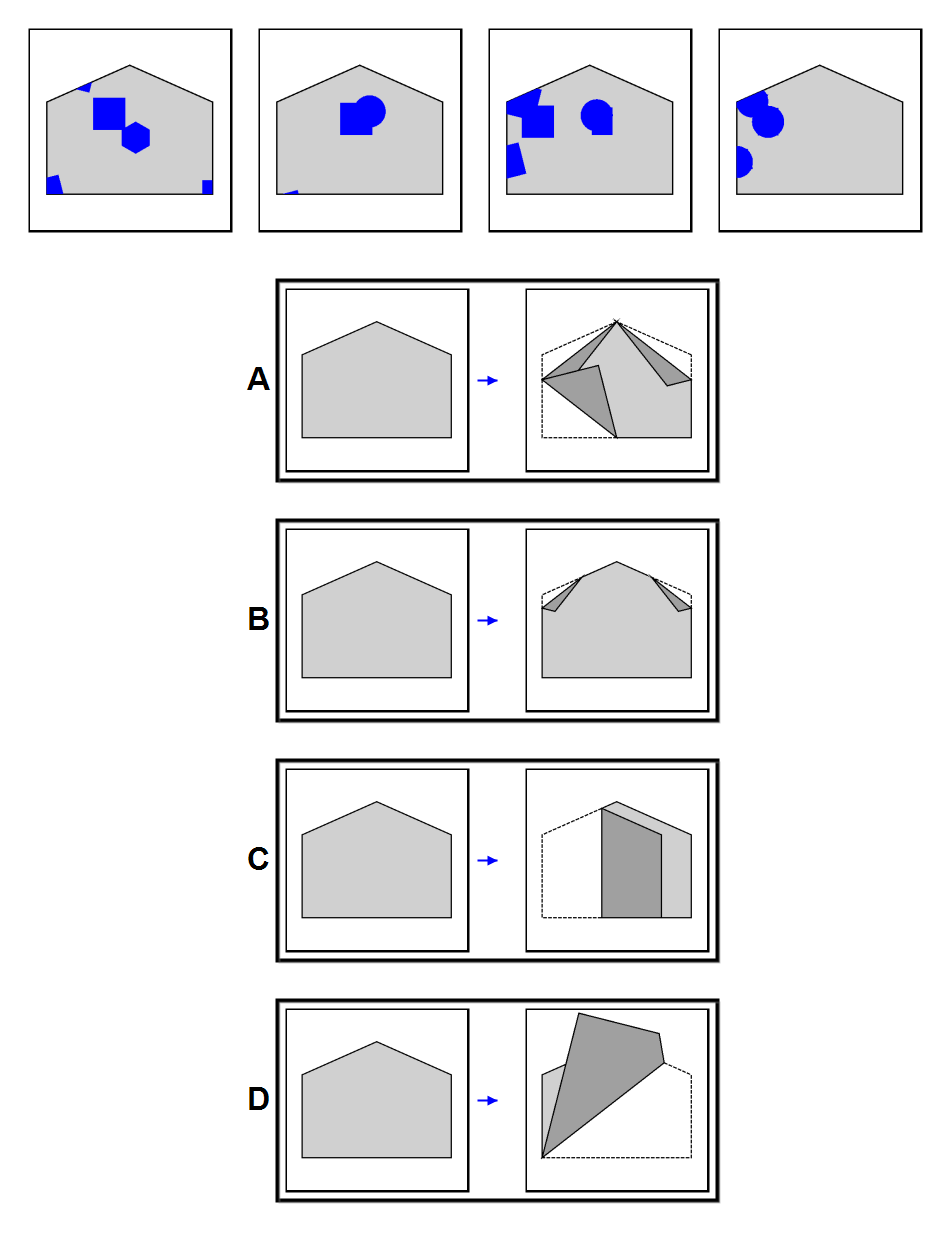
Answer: A